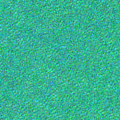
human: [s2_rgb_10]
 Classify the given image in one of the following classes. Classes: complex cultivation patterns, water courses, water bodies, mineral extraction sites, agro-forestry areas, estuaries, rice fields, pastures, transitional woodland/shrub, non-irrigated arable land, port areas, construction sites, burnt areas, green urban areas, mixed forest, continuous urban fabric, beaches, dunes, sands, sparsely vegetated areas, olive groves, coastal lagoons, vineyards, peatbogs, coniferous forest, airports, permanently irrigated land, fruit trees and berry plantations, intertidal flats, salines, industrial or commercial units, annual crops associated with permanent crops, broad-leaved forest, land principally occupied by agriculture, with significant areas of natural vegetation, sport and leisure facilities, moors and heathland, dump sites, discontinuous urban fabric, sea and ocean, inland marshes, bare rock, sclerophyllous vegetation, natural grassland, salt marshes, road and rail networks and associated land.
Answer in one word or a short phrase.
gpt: sea and ocean